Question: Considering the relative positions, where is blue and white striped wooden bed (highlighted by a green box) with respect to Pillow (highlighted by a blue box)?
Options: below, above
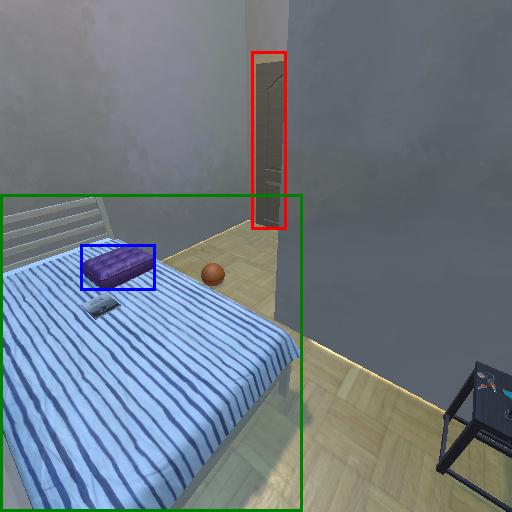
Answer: below